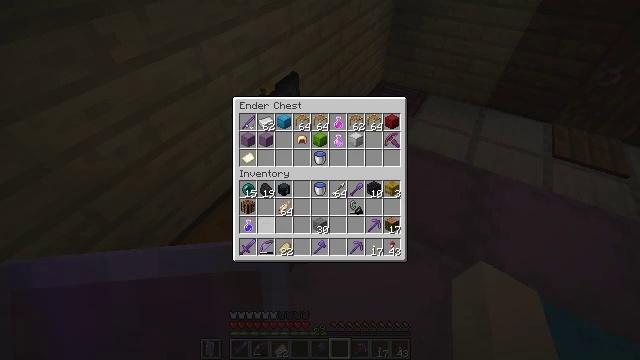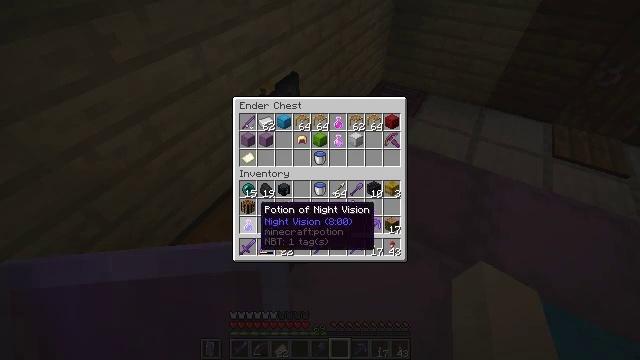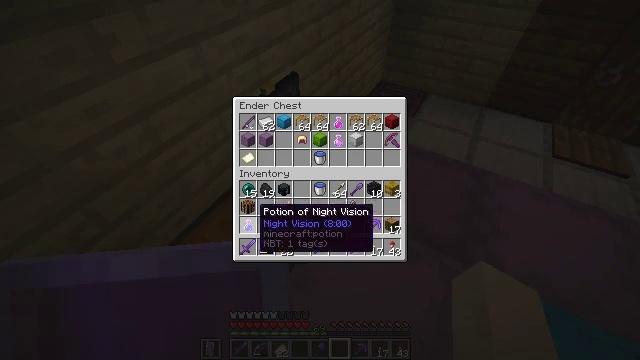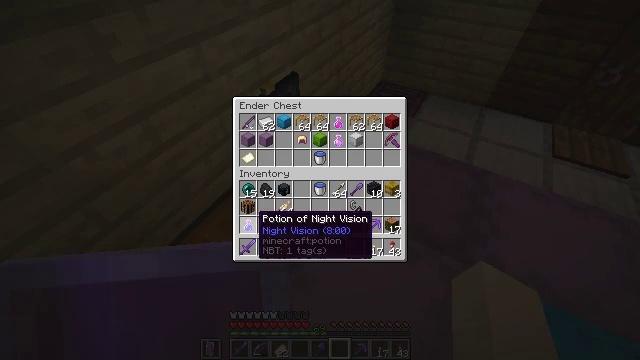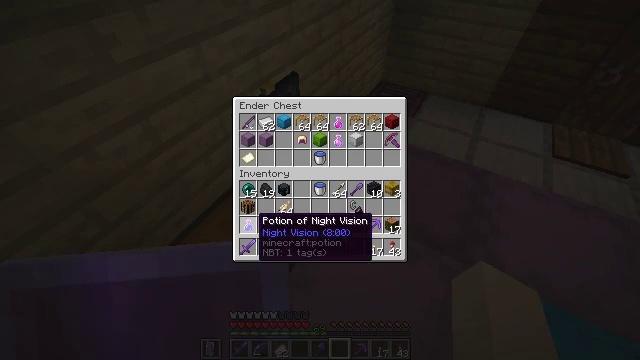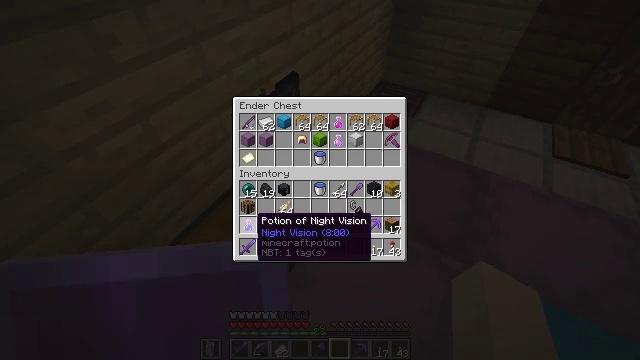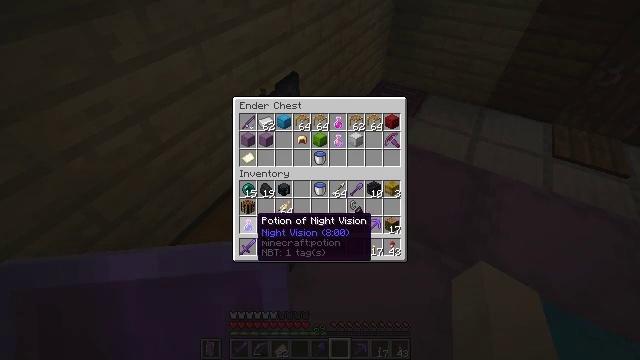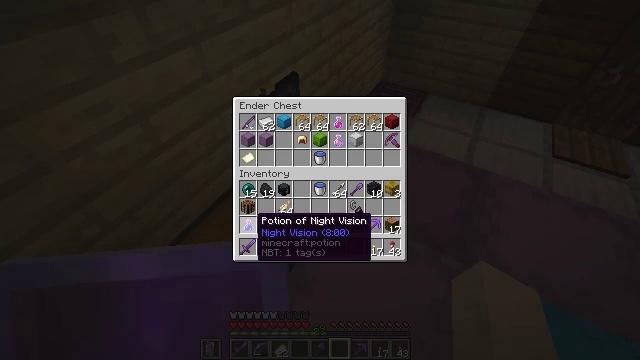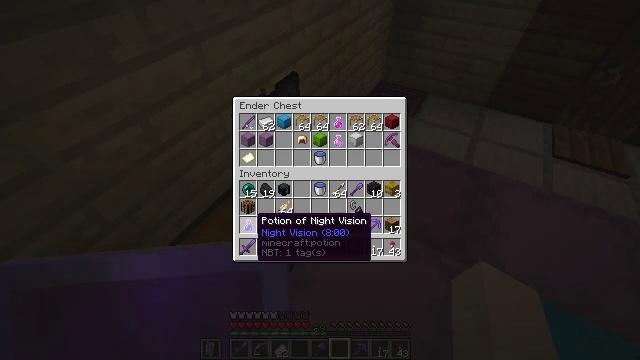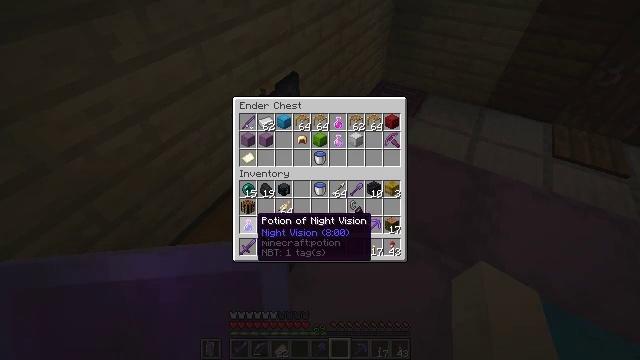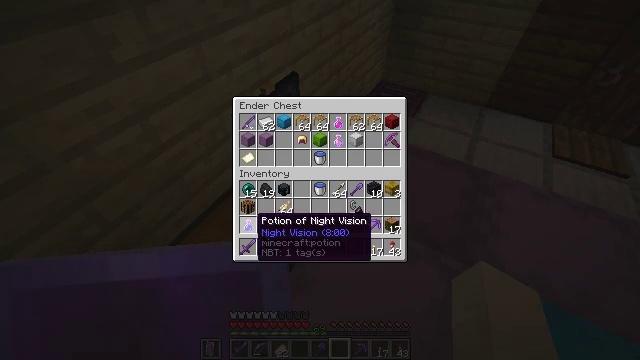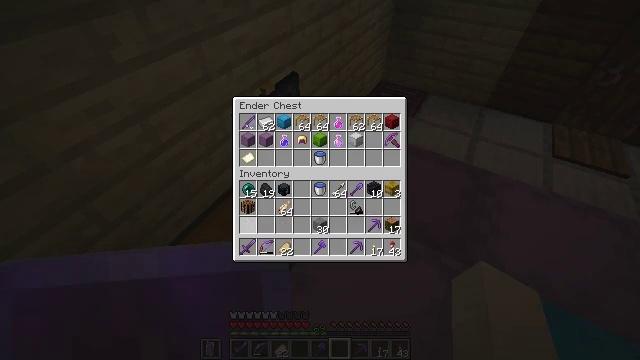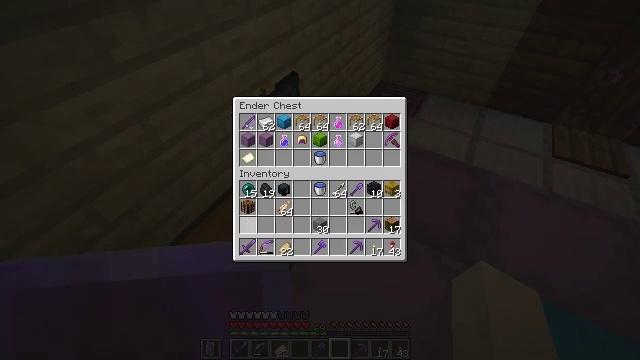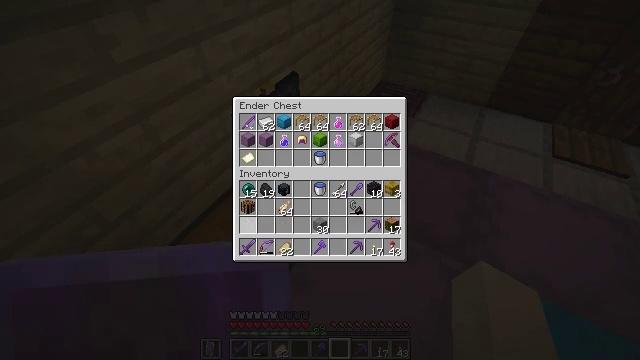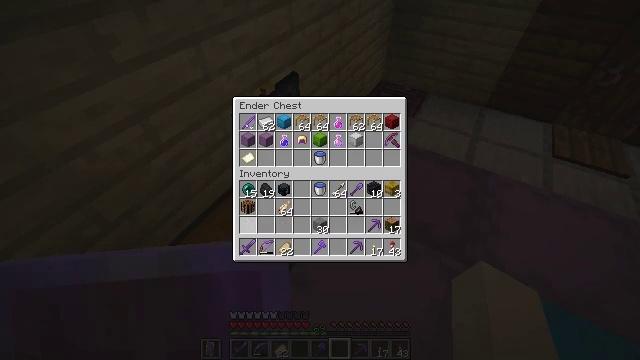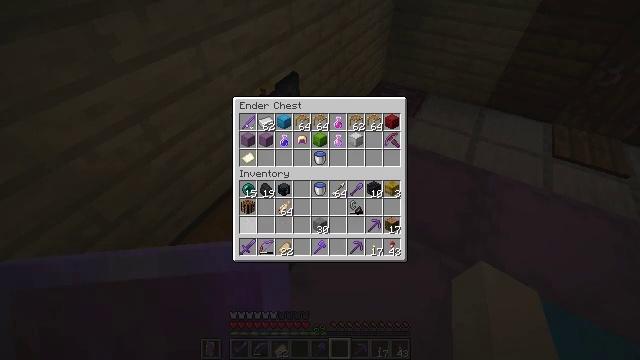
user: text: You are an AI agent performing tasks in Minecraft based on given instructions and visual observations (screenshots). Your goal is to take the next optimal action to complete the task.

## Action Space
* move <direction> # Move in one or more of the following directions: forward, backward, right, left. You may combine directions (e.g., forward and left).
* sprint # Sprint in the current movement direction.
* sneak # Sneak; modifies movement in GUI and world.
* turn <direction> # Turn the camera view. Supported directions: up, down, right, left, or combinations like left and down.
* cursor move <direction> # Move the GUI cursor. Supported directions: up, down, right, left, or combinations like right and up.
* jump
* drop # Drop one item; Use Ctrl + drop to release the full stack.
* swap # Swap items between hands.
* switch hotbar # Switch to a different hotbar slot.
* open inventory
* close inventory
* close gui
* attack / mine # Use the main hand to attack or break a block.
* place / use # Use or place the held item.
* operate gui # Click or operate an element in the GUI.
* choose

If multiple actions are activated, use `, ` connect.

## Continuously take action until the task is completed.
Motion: motion action
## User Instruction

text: Break the orange shulker box to pick it up.
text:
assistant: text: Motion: turn left
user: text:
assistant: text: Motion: sneak
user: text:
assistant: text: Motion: sneak, turn down
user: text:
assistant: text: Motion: sneak
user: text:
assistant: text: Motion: sneak
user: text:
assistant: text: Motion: sneak
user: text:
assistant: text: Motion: sneak
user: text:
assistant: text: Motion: sneak
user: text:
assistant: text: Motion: sneak
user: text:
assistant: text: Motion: sneak
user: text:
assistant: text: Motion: sneak, attack / mine
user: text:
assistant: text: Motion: sneak, attack / mine
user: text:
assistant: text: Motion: sneak, attack / mine
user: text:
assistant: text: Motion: sneak
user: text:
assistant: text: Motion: sneak
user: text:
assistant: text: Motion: no_op
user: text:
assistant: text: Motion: no_op
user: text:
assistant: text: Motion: no_op
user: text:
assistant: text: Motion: no_op
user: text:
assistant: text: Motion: no_op
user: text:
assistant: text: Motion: no_op
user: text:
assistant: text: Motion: no_op
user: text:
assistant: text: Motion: no_op
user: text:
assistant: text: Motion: no_op
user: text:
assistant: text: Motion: no_op
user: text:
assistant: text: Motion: no_op
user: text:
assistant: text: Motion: no_op
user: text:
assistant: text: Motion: no_op
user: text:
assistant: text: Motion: no_op
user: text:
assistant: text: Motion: no_op